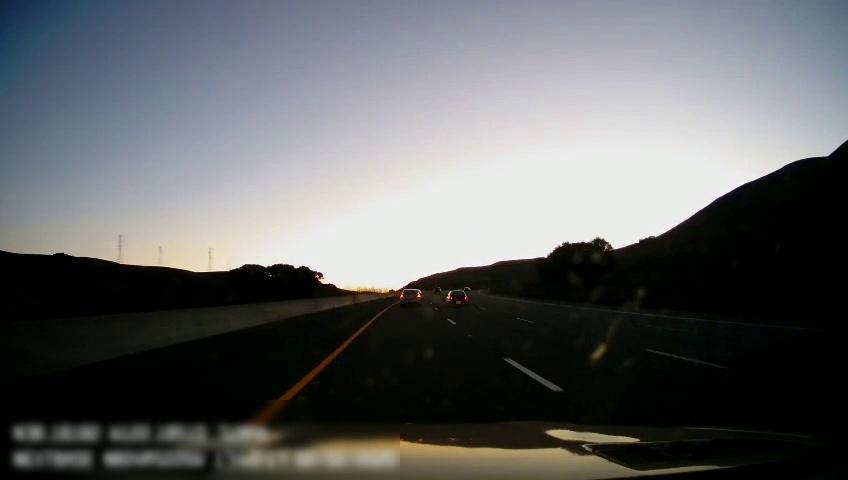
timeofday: Day
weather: Sunny
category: Drivable Space
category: Vehicles | Car
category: Vehicles | Car
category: Lanes | Alternate Lane
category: Lanes | Current Lane
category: Lanes | Current Lane
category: Lanes | Alternate Lane
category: Lanes | Alternate Lane